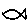
Label: fish